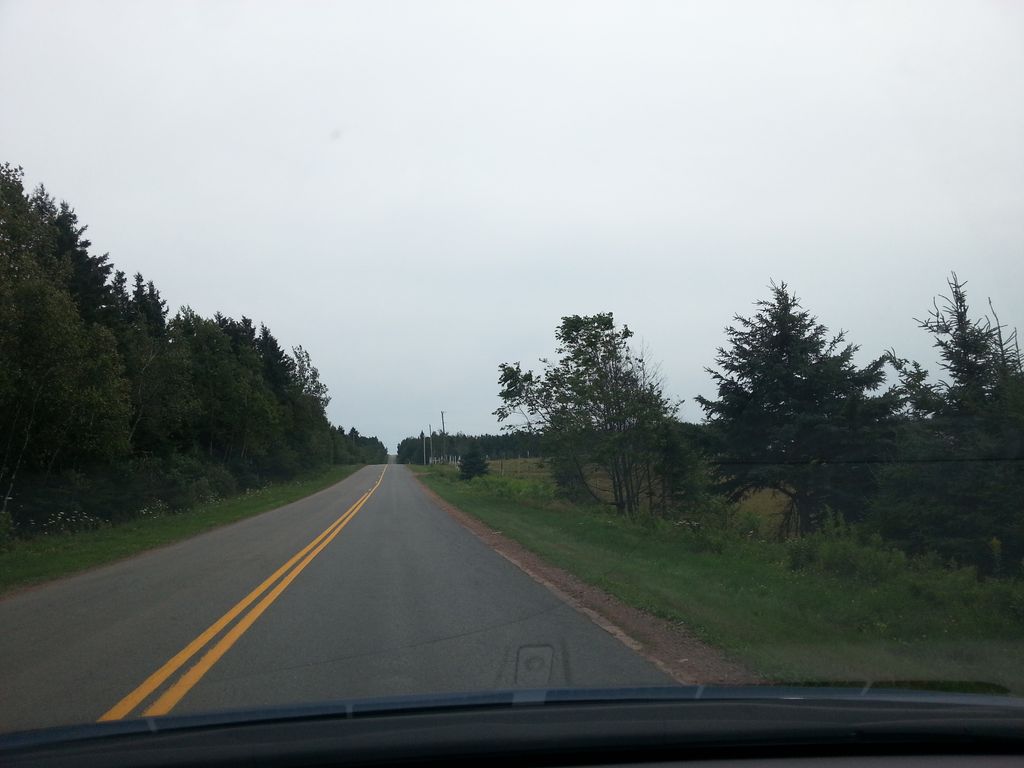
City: charlottetown